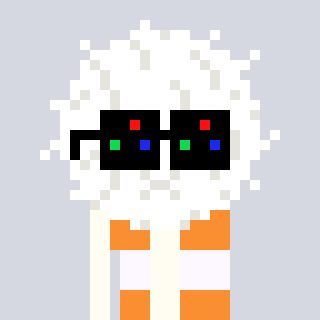
a pixel art character with square black sunglasses, a cottonball-shaped head and a grayscale-colored body on a cool background